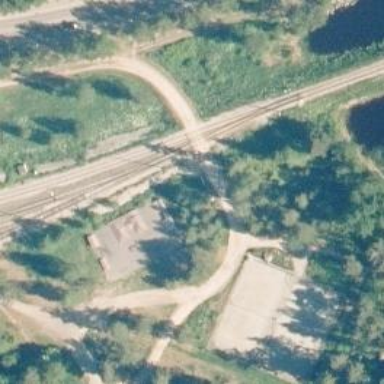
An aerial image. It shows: Railway track.